Field crop: maize
Growth stage: 2
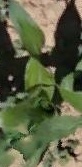
Species: maize